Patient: sex F, age 64
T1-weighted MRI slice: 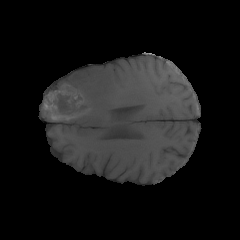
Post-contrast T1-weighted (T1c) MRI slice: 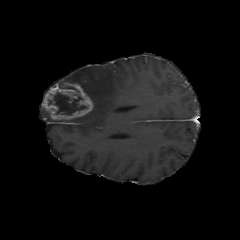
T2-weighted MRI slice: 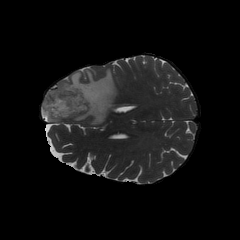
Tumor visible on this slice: yes
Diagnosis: Glioblastoma, IDH-wildtype
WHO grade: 4